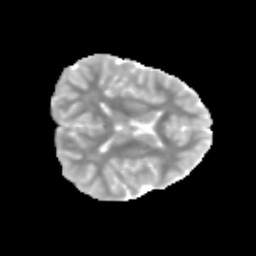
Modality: MD
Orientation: axial
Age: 12
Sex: male
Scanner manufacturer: siemens
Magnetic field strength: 3 T
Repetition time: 3.8 s
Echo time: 0.07 s